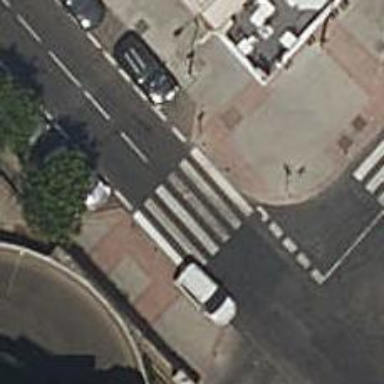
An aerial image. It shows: Zebra crossing for pedestrians.